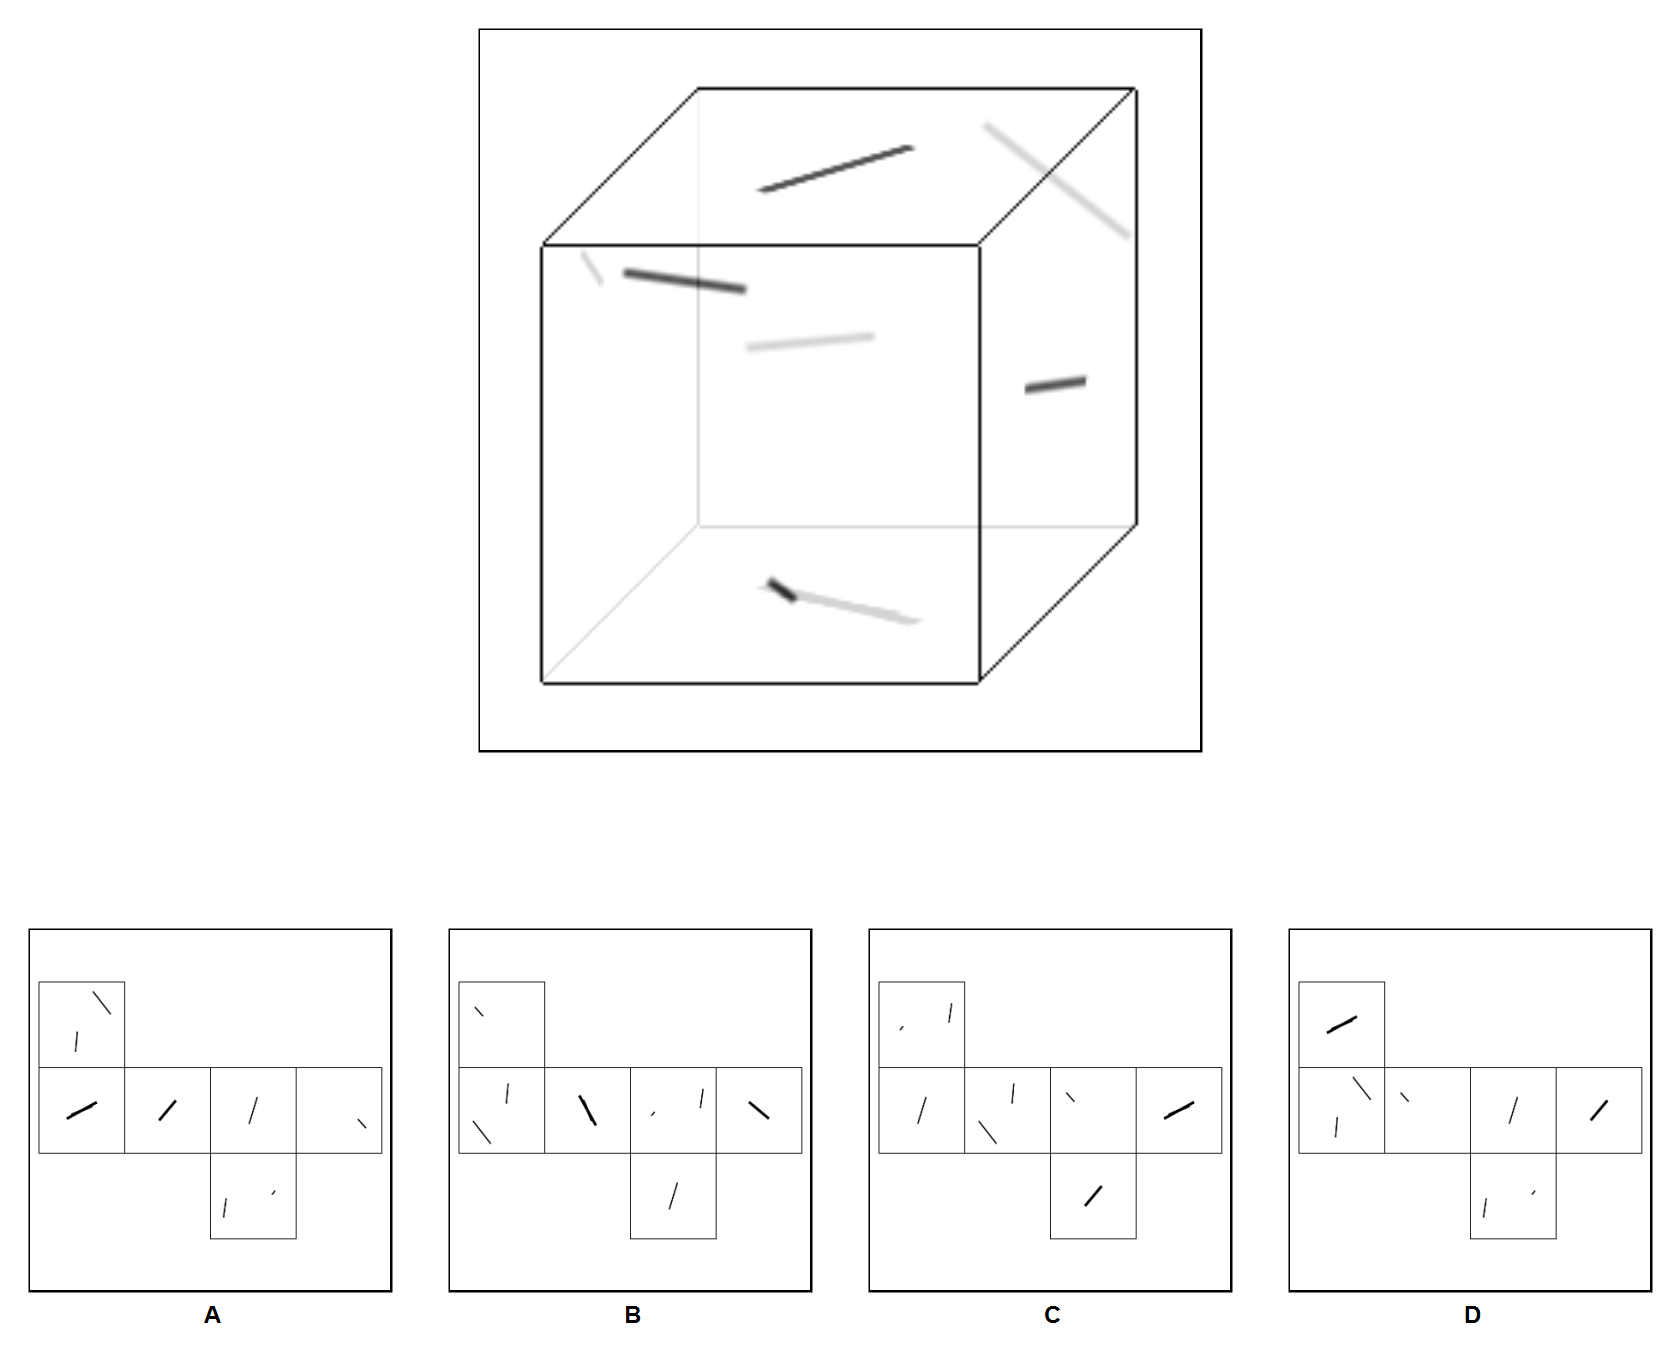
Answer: B